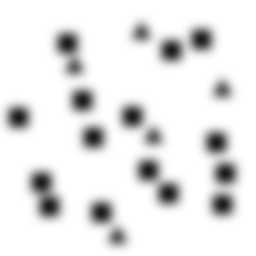
Squares: 15
Triangles: 5
Stars: 0
Total shapes: 20